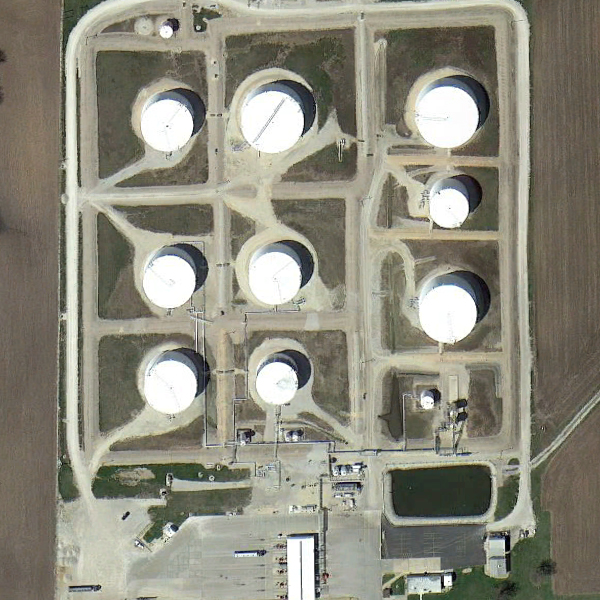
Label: StorageTanks